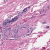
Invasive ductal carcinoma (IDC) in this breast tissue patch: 0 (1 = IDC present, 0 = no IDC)